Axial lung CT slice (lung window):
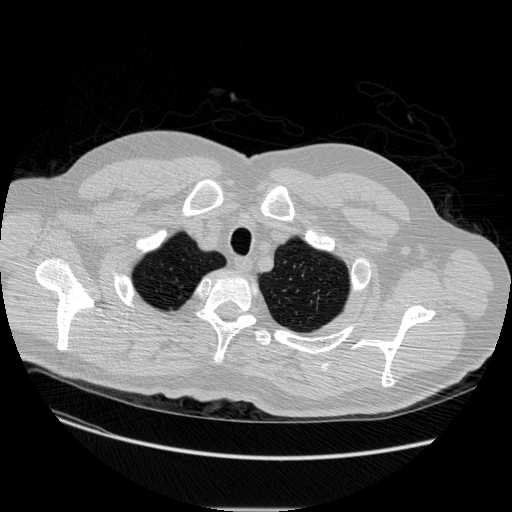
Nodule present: no